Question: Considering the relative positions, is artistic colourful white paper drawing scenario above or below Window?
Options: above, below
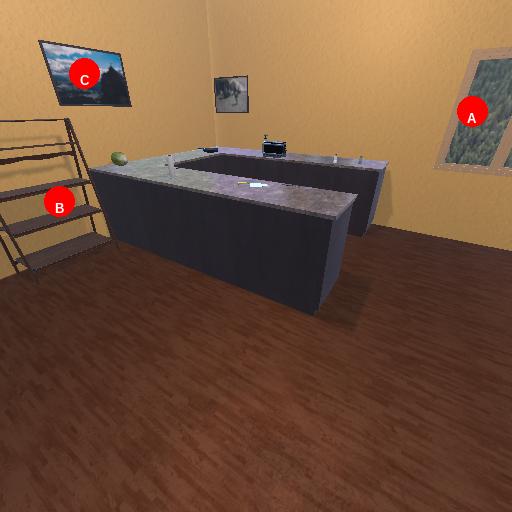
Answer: above